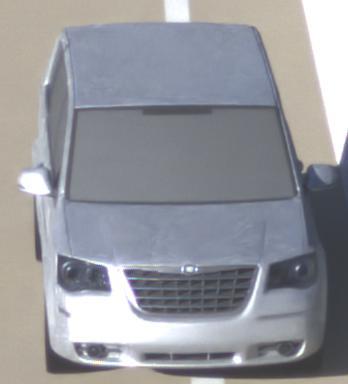
Make: Chrysler
Model: Grand Voyager 3.8
Detailed model: Grand Voyager
Model produced from: 2008/03
Model produced until: 2010/12
Doors: 5
Color: white
Road condition: dry road
Daytime: sunrise or sunset
Contrast: medium contrast